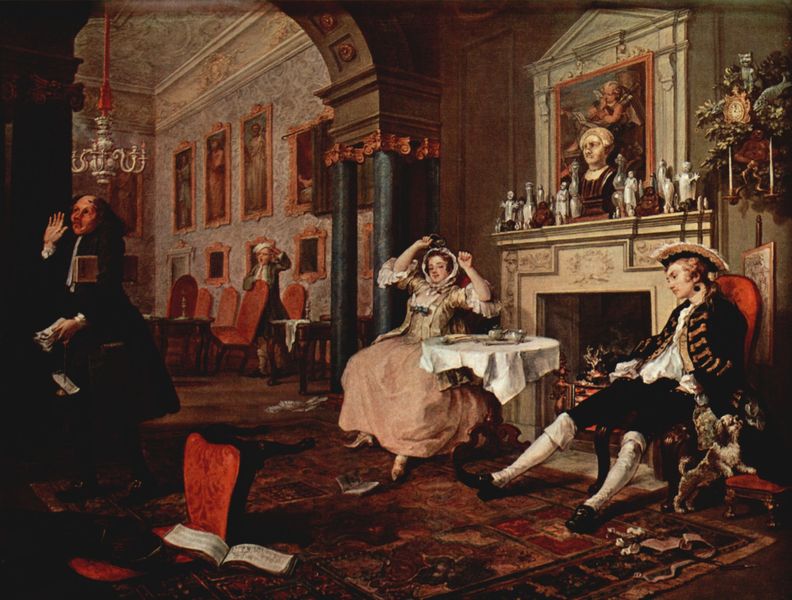
Titel: Kurz nach der Hochzeit
Künstler: William Hogarth
Standort: London
Institution: National Gallery
Schlagwörter: feuer, gemälde, gruppe, hand, mann, weiß, menschen, mädchen, sitzen, blumen, braun, cafe, frankreich, frau, holz, hut, kleid, lampe, männer, raum, stuhl, stühle, szene, säule, säulen, tisch, zimmer, ölbild, dame, hund, rot, schloss, tuch, fest, gesellschaft, leute, mode, teppich, feier, hose, jacke, trinken, arme, barock, diener, kragen, rahmen, bild, gruppenportrait, herr, hände, innenraum, möbel, portrait, porträt, tischdecke, tischtuch, boden, geistlicher, interieur, kostüm, reich, sessel, adel, decke, innen, klassizismus, paar, musik, england, rokoko, genre, kamin, chaos, putte, skulptur, hündchen, bilder, bücher, papier, wohnzimmer, kaminsims, sitz, bogen, genremalerei, fußboden, lehrer, noten, schuhe, giebel, hof, hocker, saal, figuren, rundbogen, frack, karikatur, salon, wohnung, kaffee, büste, glatze, uhr, kerzen, kronleuchter, leuchter, lüster, tasse, tee, plastik, freude, galerie, momentaufnahme, flucht, katze, strümpfe, pärchen, antike, buch, palast, geld, ironie, satire, streit, uniform, soldat, degen, dreispitz, genreszene, schuh, kranz, kapitelle, kapitell, heft, faulheit, trägheit, sims, violine, tassen, moral, gedeck, ehepaar, ehe, fisch, gestus, pfarrer, dunke, polsterung, lässig, müde, pastor, priester, herrenhaus, adelig, adlige, hochzeit, höfisch, kaplan, kniestrümpfe, tempel, sammlung, gelehrter, müdigkeit, statuetten, london, erschöpft, gamaschen, strecken, perser, wanduhr, umgefallen, engalnd, unordnung, fussbank, rufen, winken, schreck, räkeln, kaminzimmer, offener kamin, ölbilder, sins, zyklus, notenbuch, ausgelassen, zusammengesunken, umgekippt, muße, ausgelassenheit, hogarth, dekadenz, pudel, zerzaust, william hogarth, erhobene hände, rimmer, rake, schulden, marriage, beauty, gillray, hochzeit nach der mode, hograth, mariage a la mode, marriage a la mode, moralsatire, nach der hochzeit, offener, rakes progress, wandkerzen, 18. jahrhundert, kanub, kampin, frau r